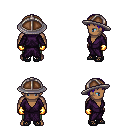
a pixel art fantasy rpg character, male body template, human, dark skin, purple robe, teal pants, blue plain hairstyle, chain helm, gold gloves, ghillies, four views (front, back, left, right), 2x2 character sprite sheet, small pixel art, hard edges, no anti-aliasing